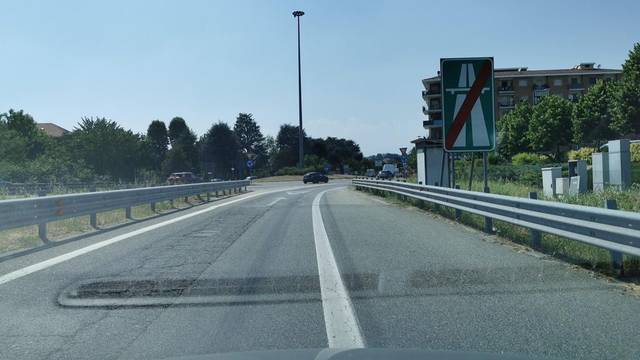
Region: Italy
Coordinates: 45.065, 7.542